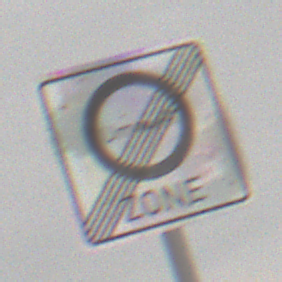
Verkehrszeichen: EndeUmweltzone
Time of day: MorningAfternoon
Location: Outdoor (Nature)
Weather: Overcast
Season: Winter
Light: Natural